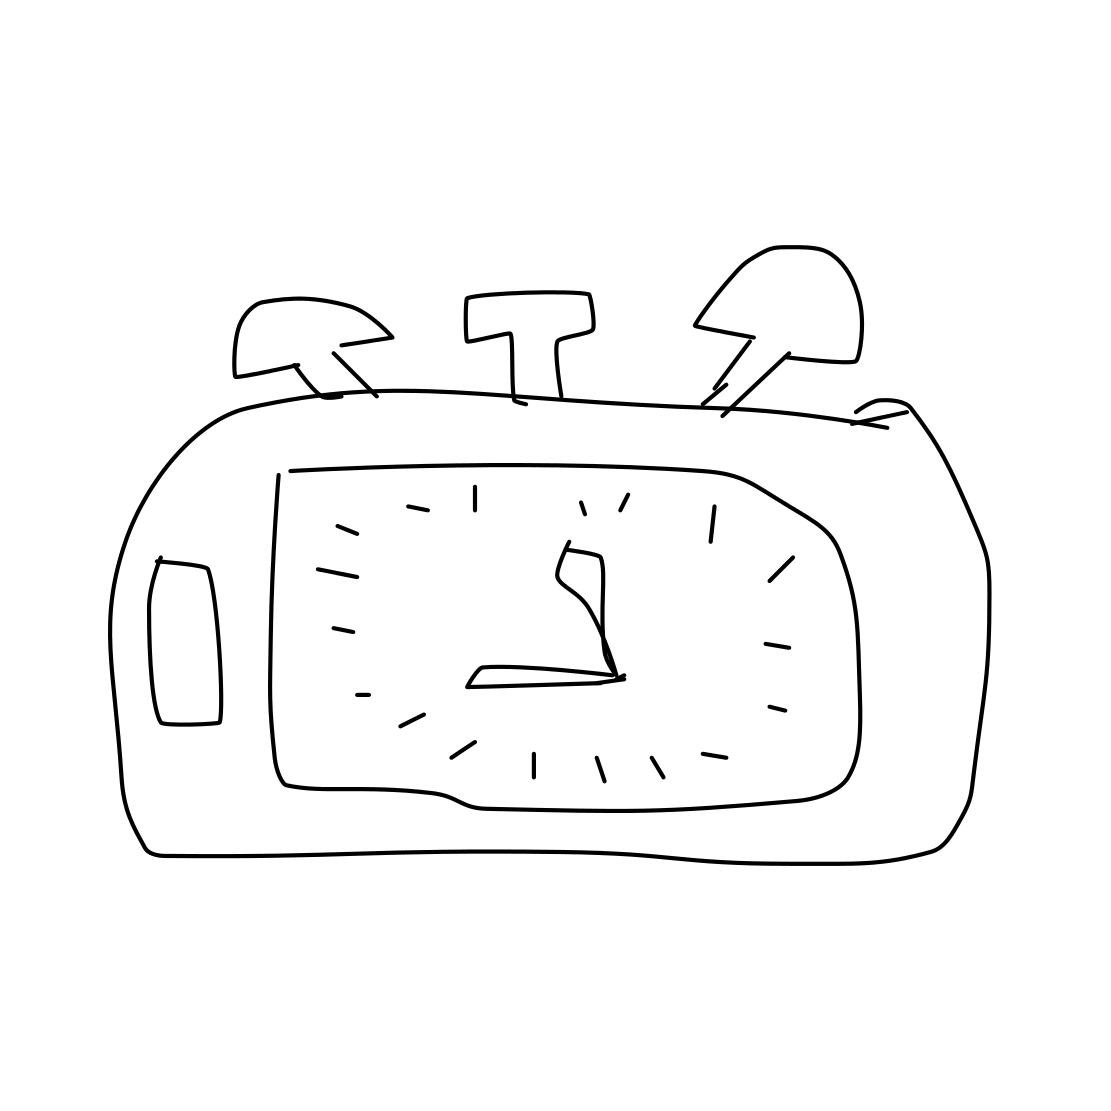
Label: alarm clock